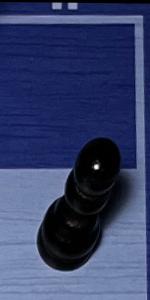
Label: Pawn_Black